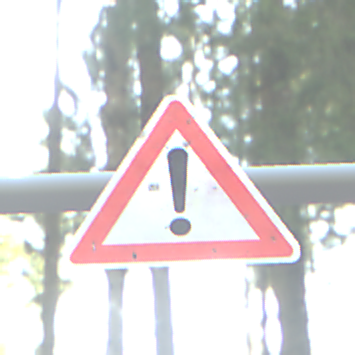
Verkehrszeichen: Gefahrenstelle
Umgebung: Outdoor, Nature
Tageszeit: MorningAfternoon
Wetter: Clear
Licht: Natural
Jahreszeit: NotSpecified
Kontrast: LowContrast